Aerial crown-view tile of a tropical tree (Barro Colorado Island, Panama), acquired 20250414:
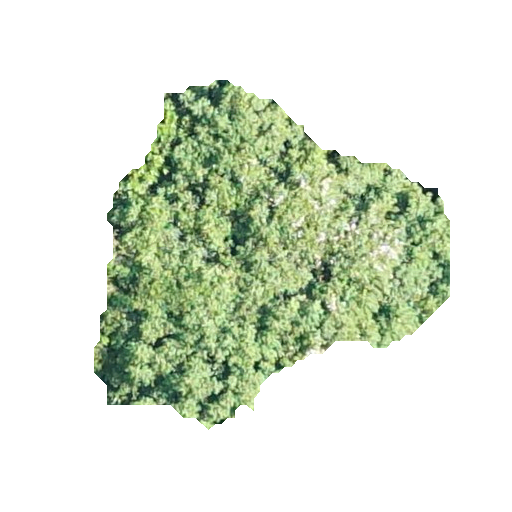
Species: Protium stevensonii
GBIF accepted scientific name: Tetragastris panamensis
Crown area: 118.964 m²